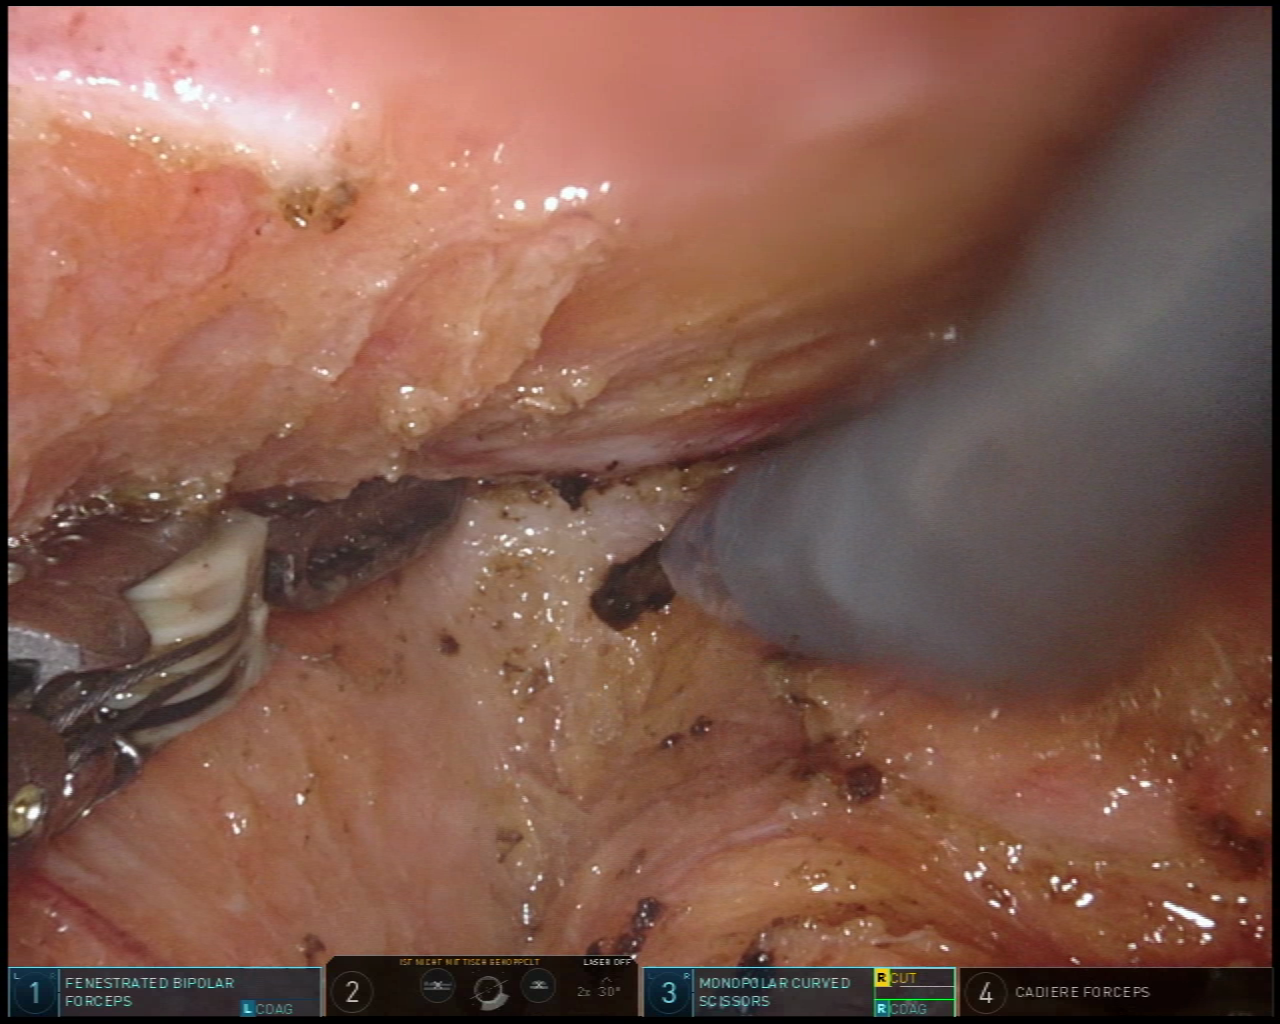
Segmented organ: vesicular_glands
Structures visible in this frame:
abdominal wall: no
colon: no
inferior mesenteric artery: no
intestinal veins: no
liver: no
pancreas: no
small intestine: no
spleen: no
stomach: no
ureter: no
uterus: no
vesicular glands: yes